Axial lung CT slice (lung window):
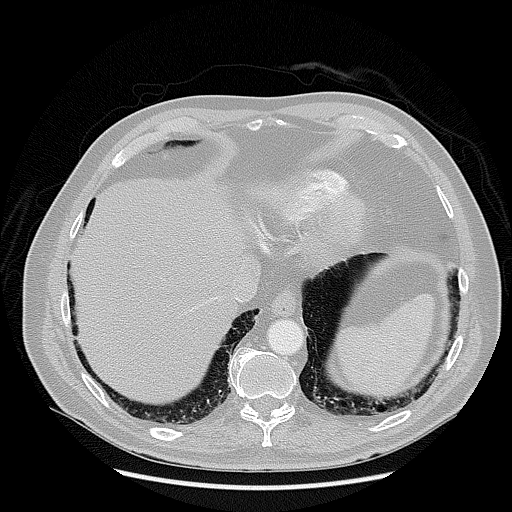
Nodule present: no